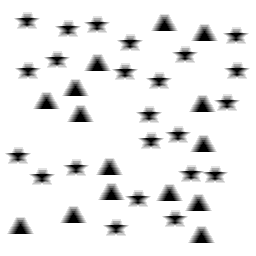
Squares: 0
Triangles: 15
Stars: 23
Total shapes: 38